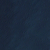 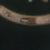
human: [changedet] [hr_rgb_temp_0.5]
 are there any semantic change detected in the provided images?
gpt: An island was built in the sea.